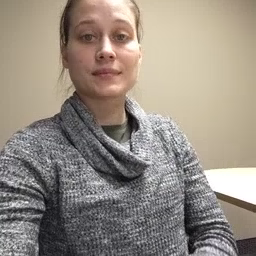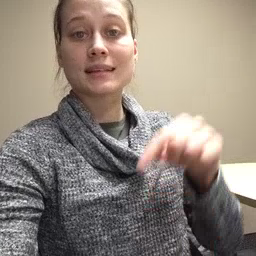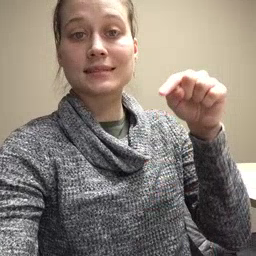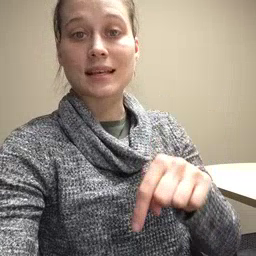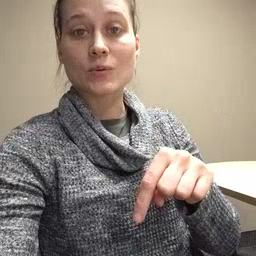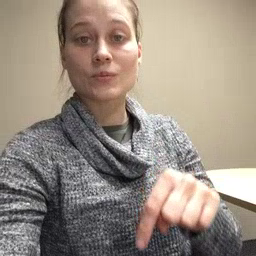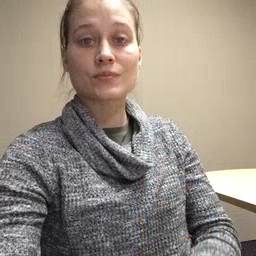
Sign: down